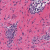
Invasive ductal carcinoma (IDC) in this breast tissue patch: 0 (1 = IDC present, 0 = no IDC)